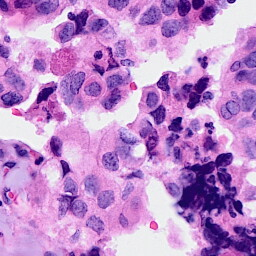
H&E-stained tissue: Breast